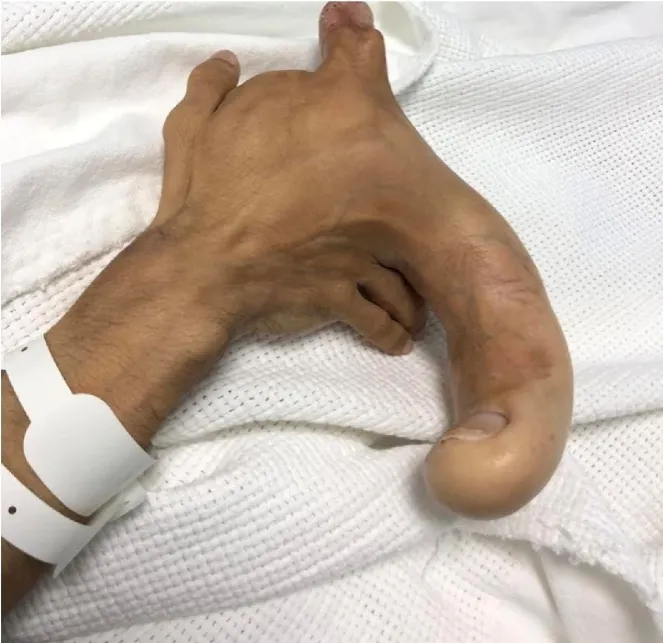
Right giant middle finger.
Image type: medical_photograph (other_medical_photograph)